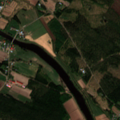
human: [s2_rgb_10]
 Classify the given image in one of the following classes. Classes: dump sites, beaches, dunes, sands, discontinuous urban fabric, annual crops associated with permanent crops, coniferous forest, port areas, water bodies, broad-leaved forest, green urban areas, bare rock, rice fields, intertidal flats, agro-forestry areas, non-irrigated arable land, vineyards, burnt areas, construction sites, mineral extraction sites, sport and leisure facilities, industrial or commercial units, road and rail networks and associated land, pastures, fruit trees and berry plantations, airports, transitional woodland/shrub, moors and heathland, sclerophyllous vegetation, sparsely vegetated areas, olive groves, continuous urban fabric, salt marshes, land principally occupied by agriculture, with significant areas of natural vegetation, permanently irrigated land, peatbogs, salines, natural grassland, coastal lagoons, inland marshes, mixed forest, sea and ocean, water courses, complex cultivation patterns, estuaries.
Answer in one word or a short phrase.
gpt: non-irrigated arable land, land principally occupied by agriculture, with significant areas of natural vegetation, coniferous forest, mixed forest, water courses